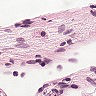
Metastatic tissue present: no